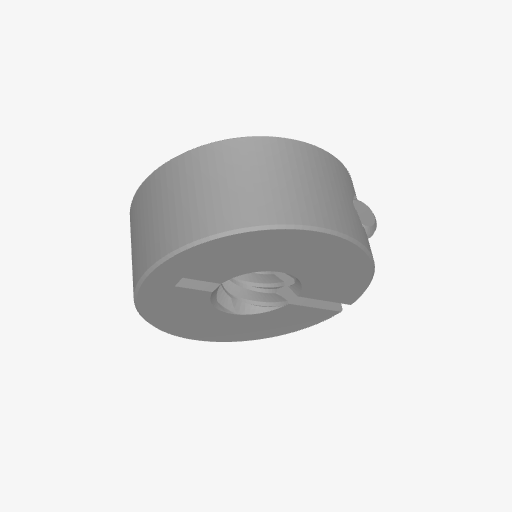
Part: ClampingCollarLeadScrew